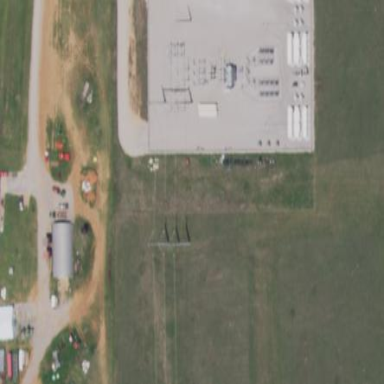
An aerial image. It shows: Power substation primarily used for electricity generation.